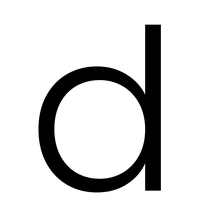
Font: Poppins-Light